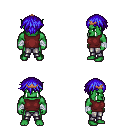
a pixel art fantasy rpg character, male body template, orc, green skin, maroon sleeveless shirt, metal pants, blue short bangs hairstyle, bronze tiara, white cloth bandages, four views (front, back, left, right), 2x2 character sprite sheet, small pixel art, hard edges, no anti-aliasing